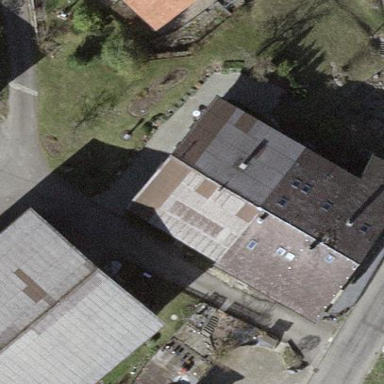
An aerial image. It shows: Terrace building.